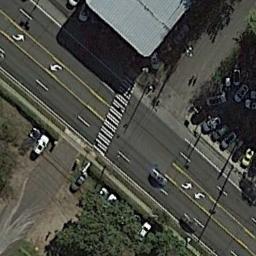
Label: freeway